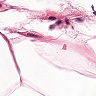
Metastatic tissue present: no